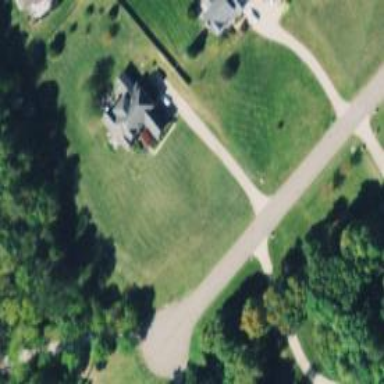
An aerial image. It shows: Driveway leading to service road.